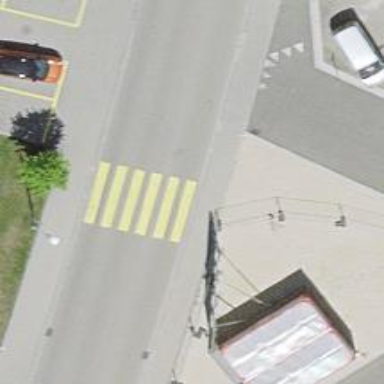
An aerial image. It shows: Marked zebra crossing on the road.